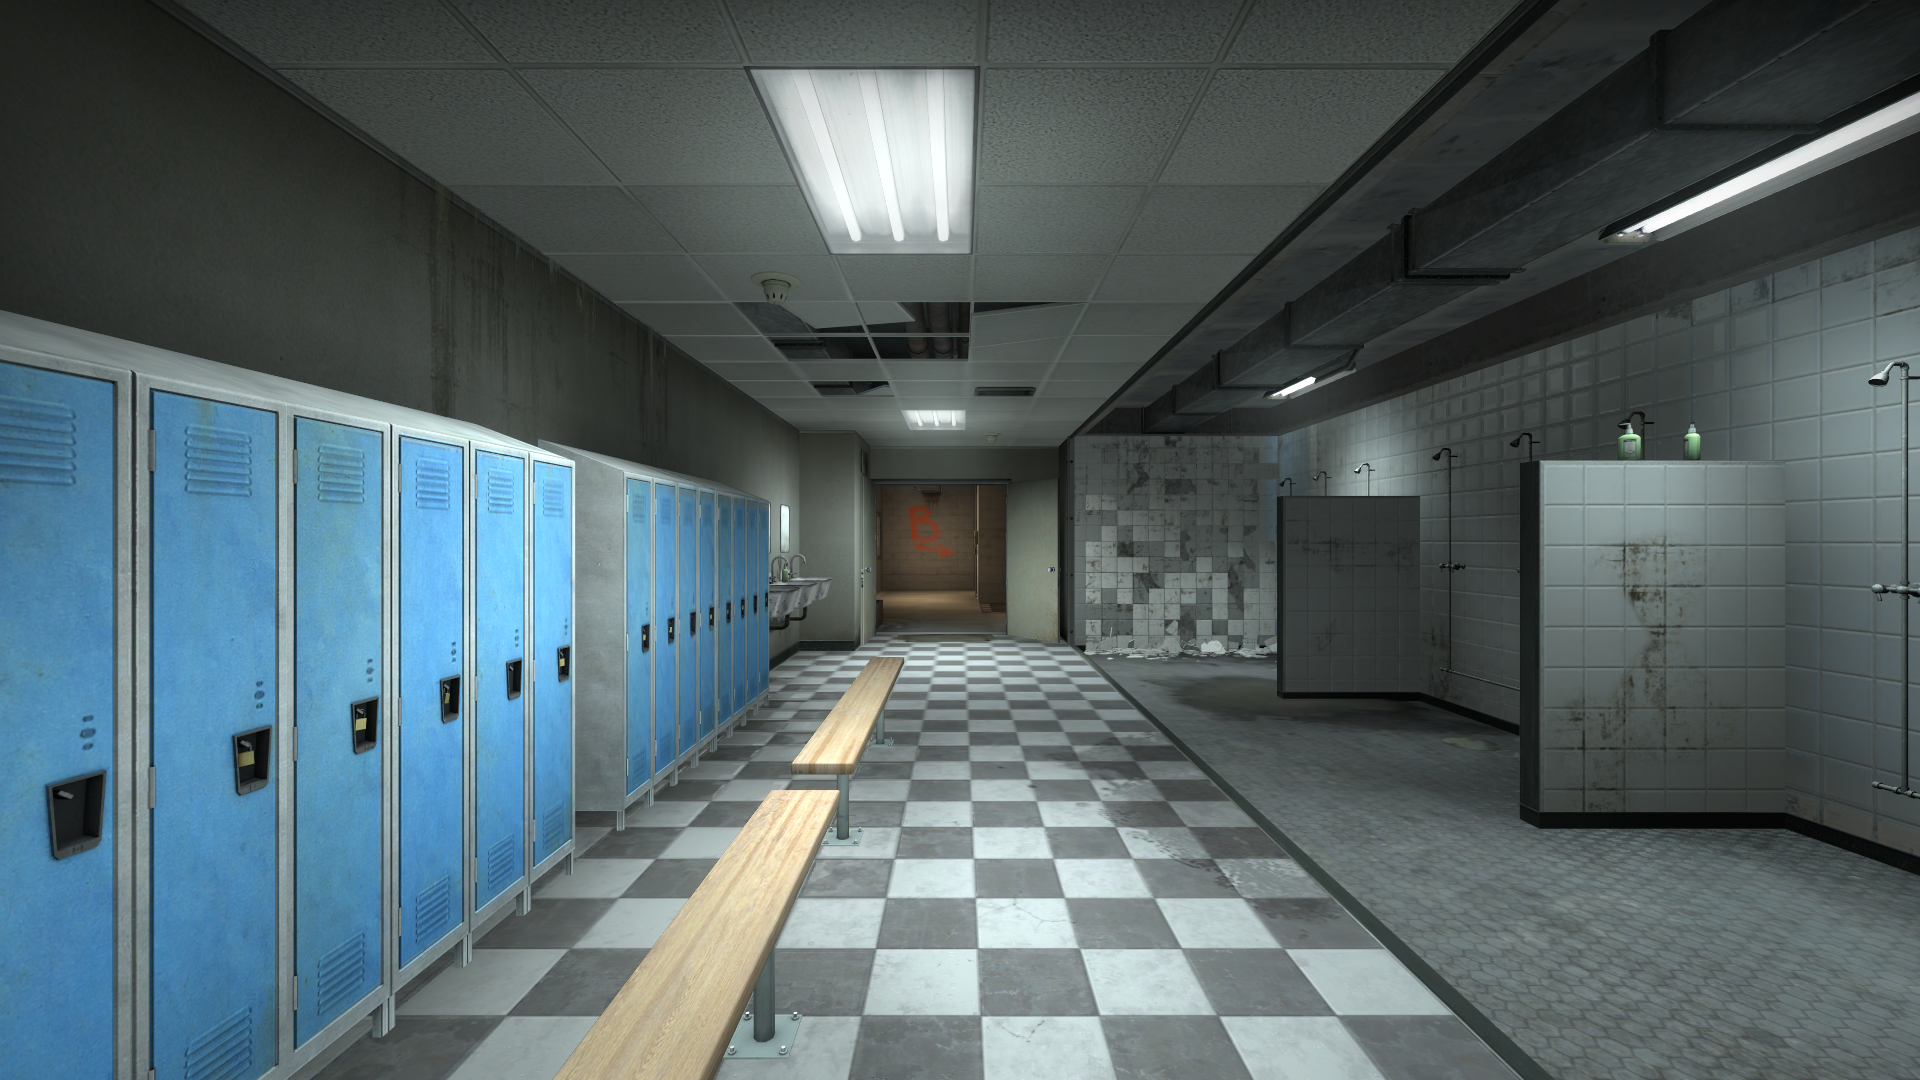
Map: de_train